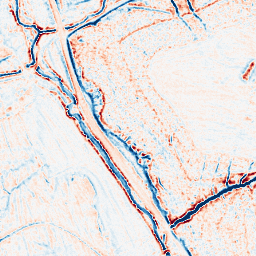
Category: edge_preserving
Decomposition family: bilateral
Decomposition parameters: d: 9
sigma_color: 150
sigma_space: 75
Upsampling method: sinc_blackman
Upsampling parameters: scale: 4
kernel_size: 8
Upsampling scale: 4